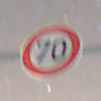
Verkehrszeichen: Geschwindigkeit70
Umgebung: Outdoor, Suburban
Tageszeit: Night
Wetter: Clear
Licht: Artificial
Jahreszeit: NotSpecified
Kontrast: MediumContrast